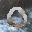
Label: 0